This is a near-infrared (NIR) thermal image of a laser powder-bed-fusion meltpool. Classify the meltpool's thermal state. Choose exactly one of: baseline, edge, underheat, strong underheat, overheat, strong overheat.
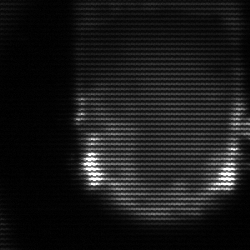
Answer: baseline